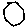
Label: hexagon